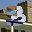
Label: 3